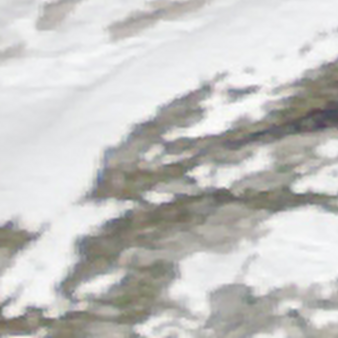
Label: other